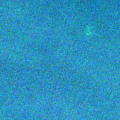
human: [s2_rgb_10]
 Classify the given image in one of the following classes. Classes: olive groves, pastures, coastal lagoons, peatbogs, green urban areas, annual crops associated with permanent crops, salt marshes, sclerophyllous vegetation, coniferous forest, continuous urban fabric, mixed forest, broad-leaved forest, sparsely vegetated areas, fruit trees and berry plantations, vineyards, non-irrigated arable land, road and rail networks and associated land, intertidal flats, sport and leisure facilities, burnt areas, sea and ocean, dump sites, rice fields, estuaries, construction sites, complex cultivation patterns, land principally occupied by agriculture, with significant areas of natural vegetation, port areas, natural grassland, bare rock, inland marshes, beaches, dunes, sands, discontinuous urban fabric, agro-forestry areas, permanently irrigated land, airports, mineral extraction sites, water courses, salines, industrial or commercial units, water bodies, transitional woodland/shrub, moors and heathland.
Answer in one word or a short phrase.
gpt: sea and ocean